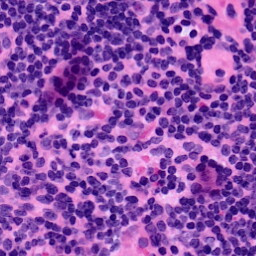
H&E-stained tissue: LymphNode